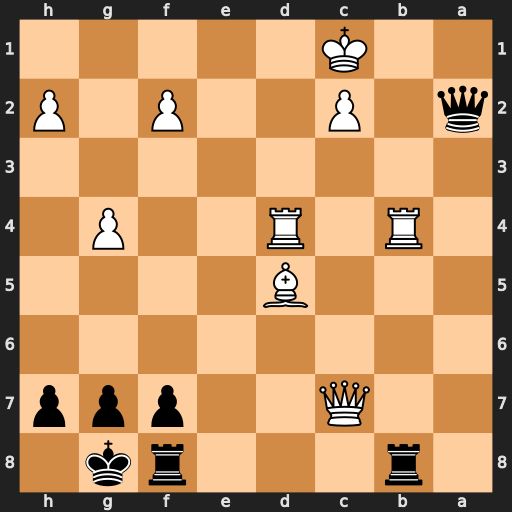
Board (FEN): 1r3rk1/2Q2ppp/8/3B4/1R1R2P1/8/q1P2P1P/2K5
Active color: b
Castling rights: -
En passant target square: -
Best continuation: Qa3+ Kd1 Rxb4